Question: Please advise how can I create a Object in a cell of Excel using macros.
Please refer below Image:
[
I want to attach attachment like in image but using Script or any kind of formulas.
Thanks
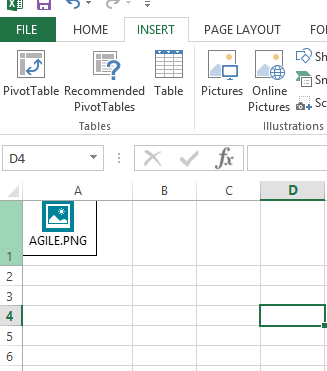
Answer: Here's a sample I created using the method described in my comment:
'''
'Select the cell that should contain the object
Range("B5").Select
'Add an object to the given cell
ActiveSheet.OLEObjects.Add(Filename:= _
"C:\Users\de12668\Documents\Zeichnung1.vsd", Link:=False, DisplayAsIcon:= _
True, IconFileName:= _
"C:\WINDOWS\Installer\{90140000-<PHONE>-0000000FF1CE}\visicon.exe", _
IconIndex:=0, IconLabel:="A sample"). _
Select
'''
---
If the paths to the elements are provided in the first column, use this to add the appropriate links:
'''
Dim myRange As range
Dim longLastRow As Long
Dim counter As Long
Set myRange = Worksheets(1).range("A1")
longLastRow = Cells(Rows.Count, myRange.Column).End(xlUp).Row
For counter = 1 To longLastRow
range("B" & counter).Select
ActiveSheet.OLEObjects.Add(Filename:= _
range("A" & counter).Value, Link:=False, DisplayAsIcon:= _
True, IconFileName:= _
range("A" & counter).Value, _
IconIndex:=0, IconLabel:=""). _
Select
Next
'''